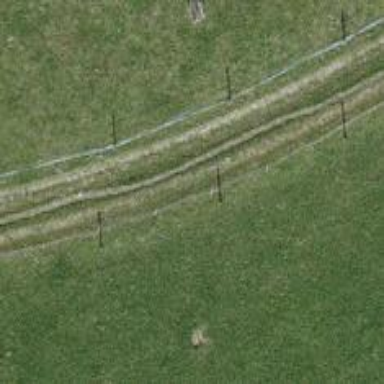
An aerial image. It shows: Track with grade3 tracktype.